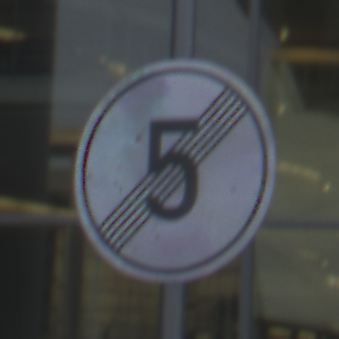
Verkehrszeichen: EndeGeschwindigkeit5
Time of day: SunriseSunset
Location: Outdoor (Urban)
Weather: PartlyCloudy
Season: NotSpecified
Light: Natural